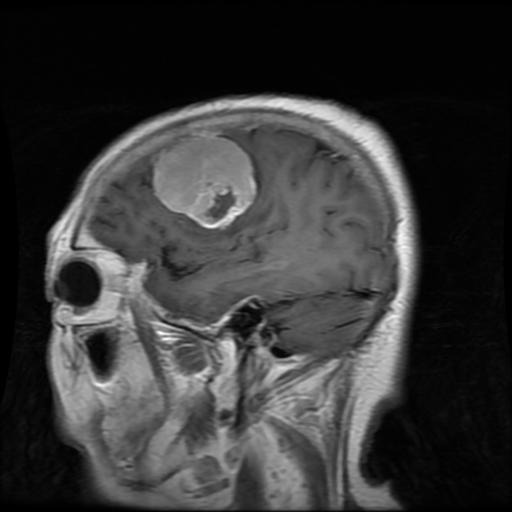
Label: meningioma